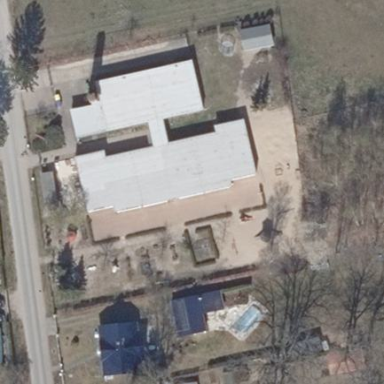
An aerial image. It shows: Kindergarten building.